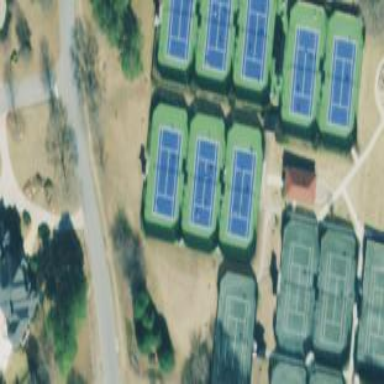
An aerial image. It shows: Tennis court on the leisure land pitch.